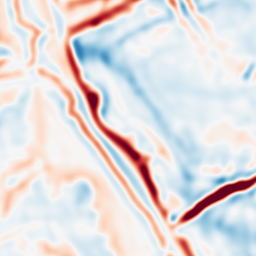
Category: multiscale
Decomposition family: log
Decomposition parameters: sigma: 5
Upsampling method: bicubic
Upsampling parameters: scale: 4
Upsampling scale: 4